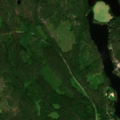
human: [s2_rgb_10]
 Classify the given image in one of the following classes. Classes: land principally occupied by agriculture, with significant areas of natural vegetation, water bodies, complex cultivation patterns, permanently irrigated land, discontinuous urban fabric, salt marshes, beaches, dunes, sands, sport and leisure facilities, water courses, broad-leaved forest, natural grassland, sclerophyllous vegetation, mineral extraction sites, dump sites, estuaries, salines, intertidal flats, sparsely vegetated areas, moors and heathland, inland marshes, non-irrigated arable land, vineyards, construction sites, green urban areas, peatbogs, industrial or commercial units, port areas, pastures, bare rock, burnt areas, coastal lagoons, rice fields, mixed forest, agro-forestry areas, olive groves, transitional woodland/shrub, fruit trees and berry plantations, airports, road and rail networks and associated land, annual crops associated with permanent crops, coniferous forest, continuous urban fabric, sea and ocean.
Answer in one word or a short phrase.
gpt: coniferous forest, mixed forest, water bodies